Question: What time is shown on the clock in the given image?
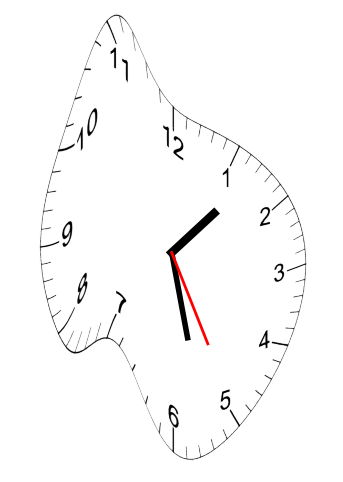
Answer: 01:27:25